Question: So I have embedded a UITableViewController in a UINavigationController, all done in the Storyboard visual editor. Unfortunately, when my app runs, the table view extends underneath the nav bar, which looks bad and hides the pull-to-refresh control.
Any ideas how to fix this?
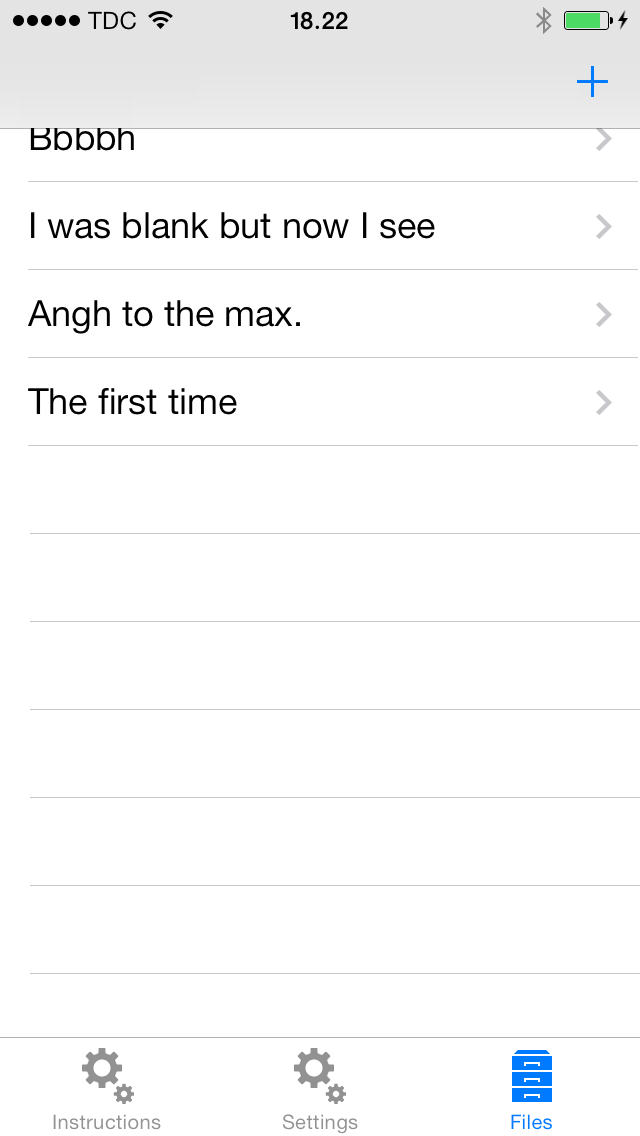
Answer: Known bug in iOS 7 beta 3 regarding UIRefreshControl :(